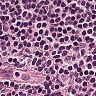
Metastatic tissue present: no